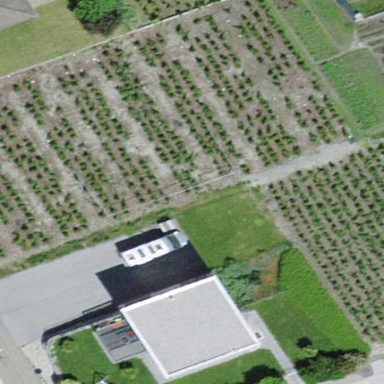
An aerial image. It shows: Vineyard.